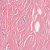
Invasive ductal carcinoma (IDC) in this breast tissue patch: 0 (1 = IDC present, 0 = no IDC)